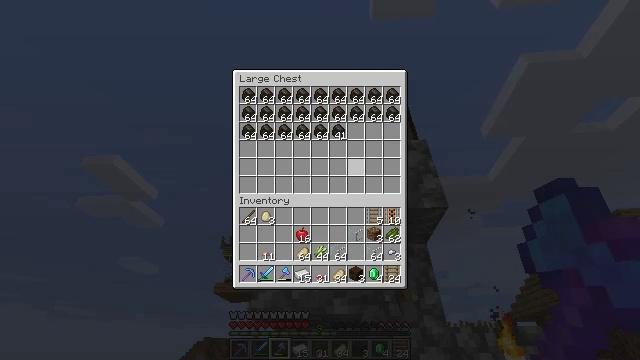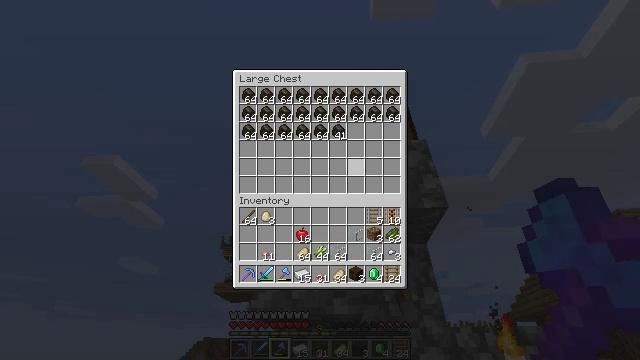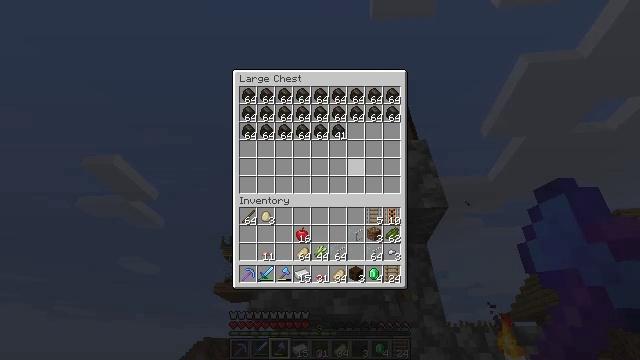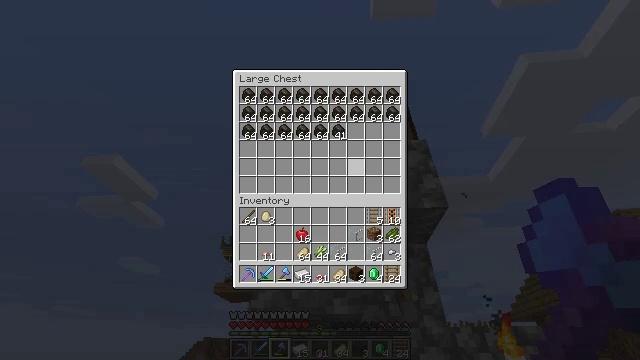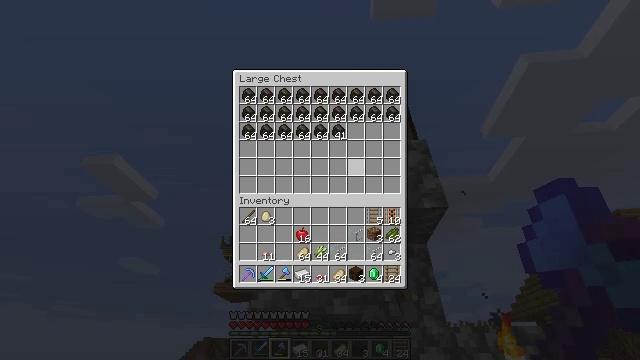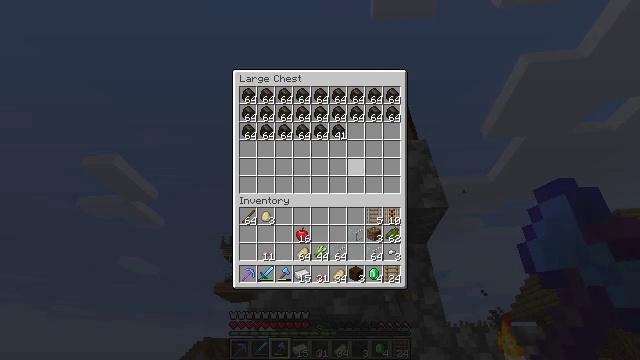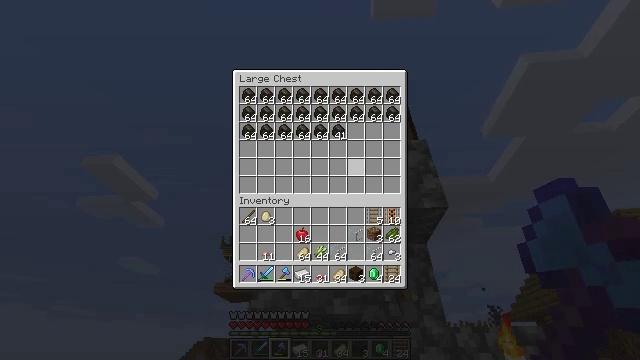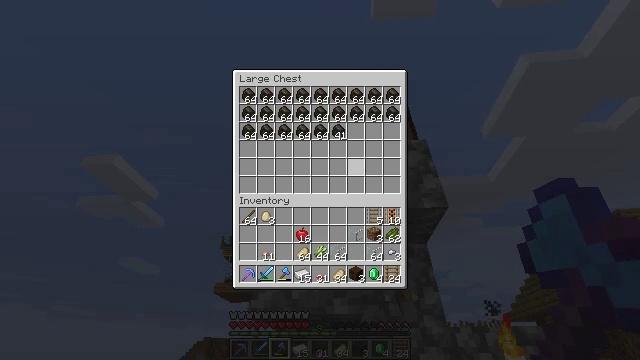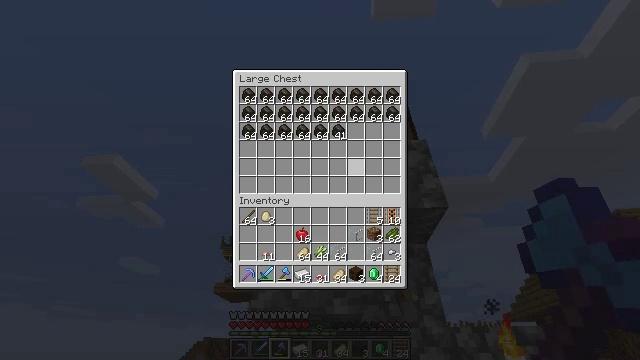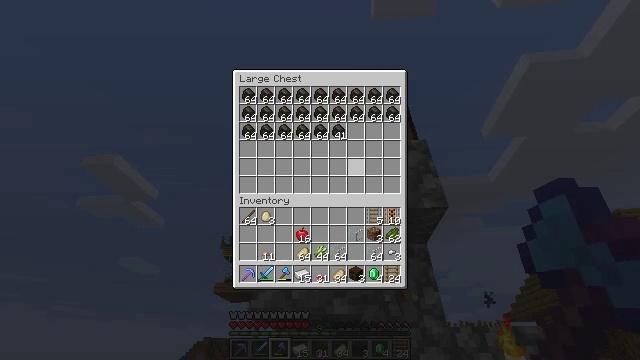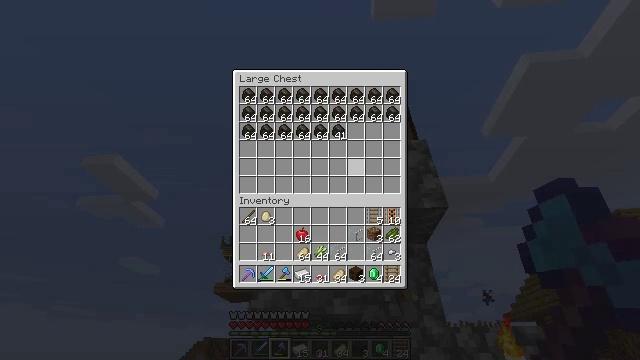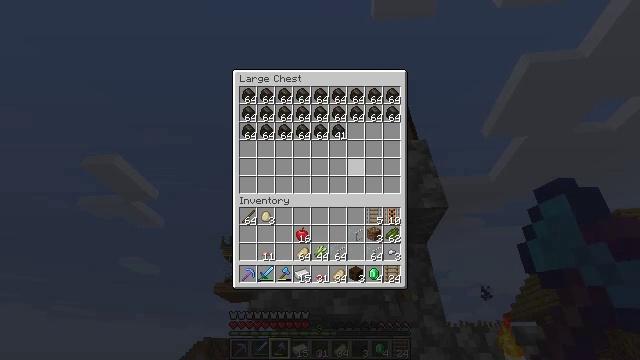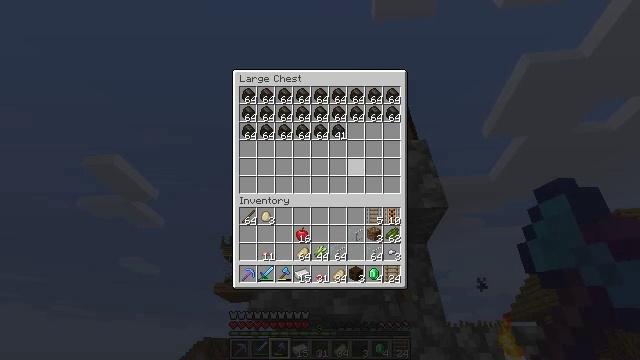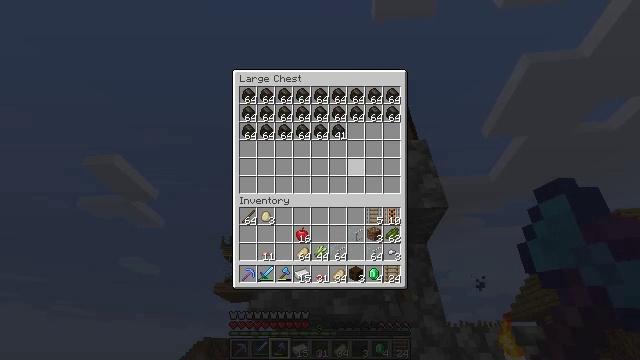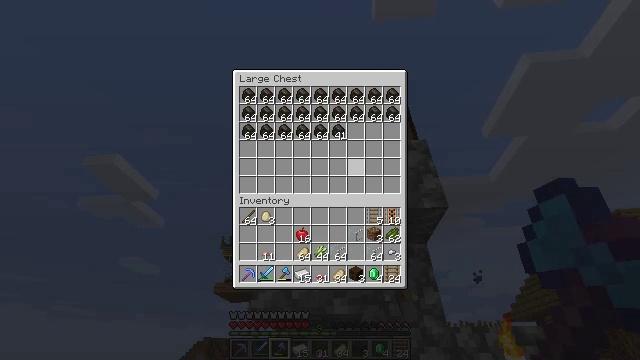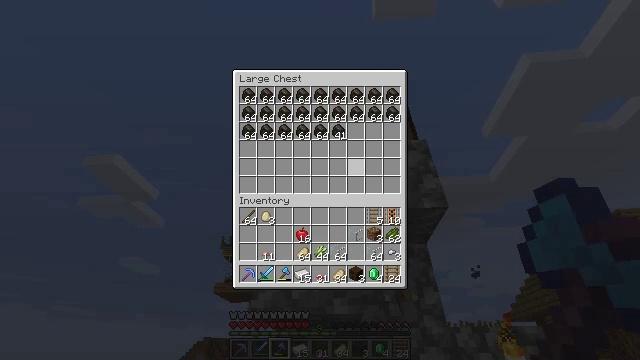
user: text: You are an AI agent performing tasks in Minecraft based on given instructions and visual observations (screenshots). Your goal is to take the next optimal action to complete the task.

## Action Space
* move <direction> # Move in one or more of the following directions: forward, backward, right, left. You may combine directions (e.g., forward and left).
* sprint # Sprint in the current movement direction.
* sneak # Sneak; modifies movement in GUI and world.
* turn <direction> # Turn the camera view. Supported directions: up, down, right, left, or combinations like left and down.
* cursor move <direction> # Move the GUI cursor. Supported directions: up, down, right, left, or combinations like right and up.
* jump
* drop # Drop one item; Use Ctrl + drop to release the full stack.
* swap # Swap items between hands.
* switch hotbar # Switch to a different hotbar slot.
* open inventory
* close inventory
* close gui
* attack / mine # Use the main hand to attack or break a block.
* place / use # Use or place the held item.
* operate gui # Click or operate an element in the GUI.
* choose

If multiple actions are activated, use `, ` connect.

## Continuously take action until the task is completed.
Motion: motion action
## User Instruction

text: Turn cactus into green dye using a furnace.
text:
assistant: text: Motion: no_op
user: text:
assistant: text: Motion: no_op
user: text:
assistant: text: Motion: no_op
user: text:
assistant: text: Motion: no_op
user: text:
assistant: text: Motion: no_op
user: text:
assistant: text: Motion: no_op
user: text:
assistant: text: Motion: no_op
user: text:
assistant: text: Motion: no_op
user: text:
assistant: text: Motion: no_op
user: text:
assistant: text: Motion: no_op
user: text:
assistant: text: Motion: no_op
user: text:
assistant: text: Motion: no_op
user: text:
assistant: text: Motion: no_op
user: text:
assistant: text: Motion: no_op
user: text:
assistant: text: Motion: no_op
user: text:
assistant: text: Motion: no_op
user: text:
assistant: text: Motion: no_op
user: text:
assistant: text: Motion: no_op
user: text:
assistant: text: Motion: no_op
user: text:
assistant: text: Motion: no_op
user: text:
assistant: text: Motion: no_op
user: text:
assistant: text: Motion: no_op
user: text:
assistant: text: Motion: no_op
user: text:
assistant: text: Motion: no_op
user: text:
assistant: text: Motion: no_op
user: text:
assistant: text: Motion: no_op
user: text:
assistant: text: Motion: no_op
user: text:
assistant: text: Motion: no_op
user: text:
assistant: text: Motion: no_op
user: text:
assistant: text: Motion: no_op